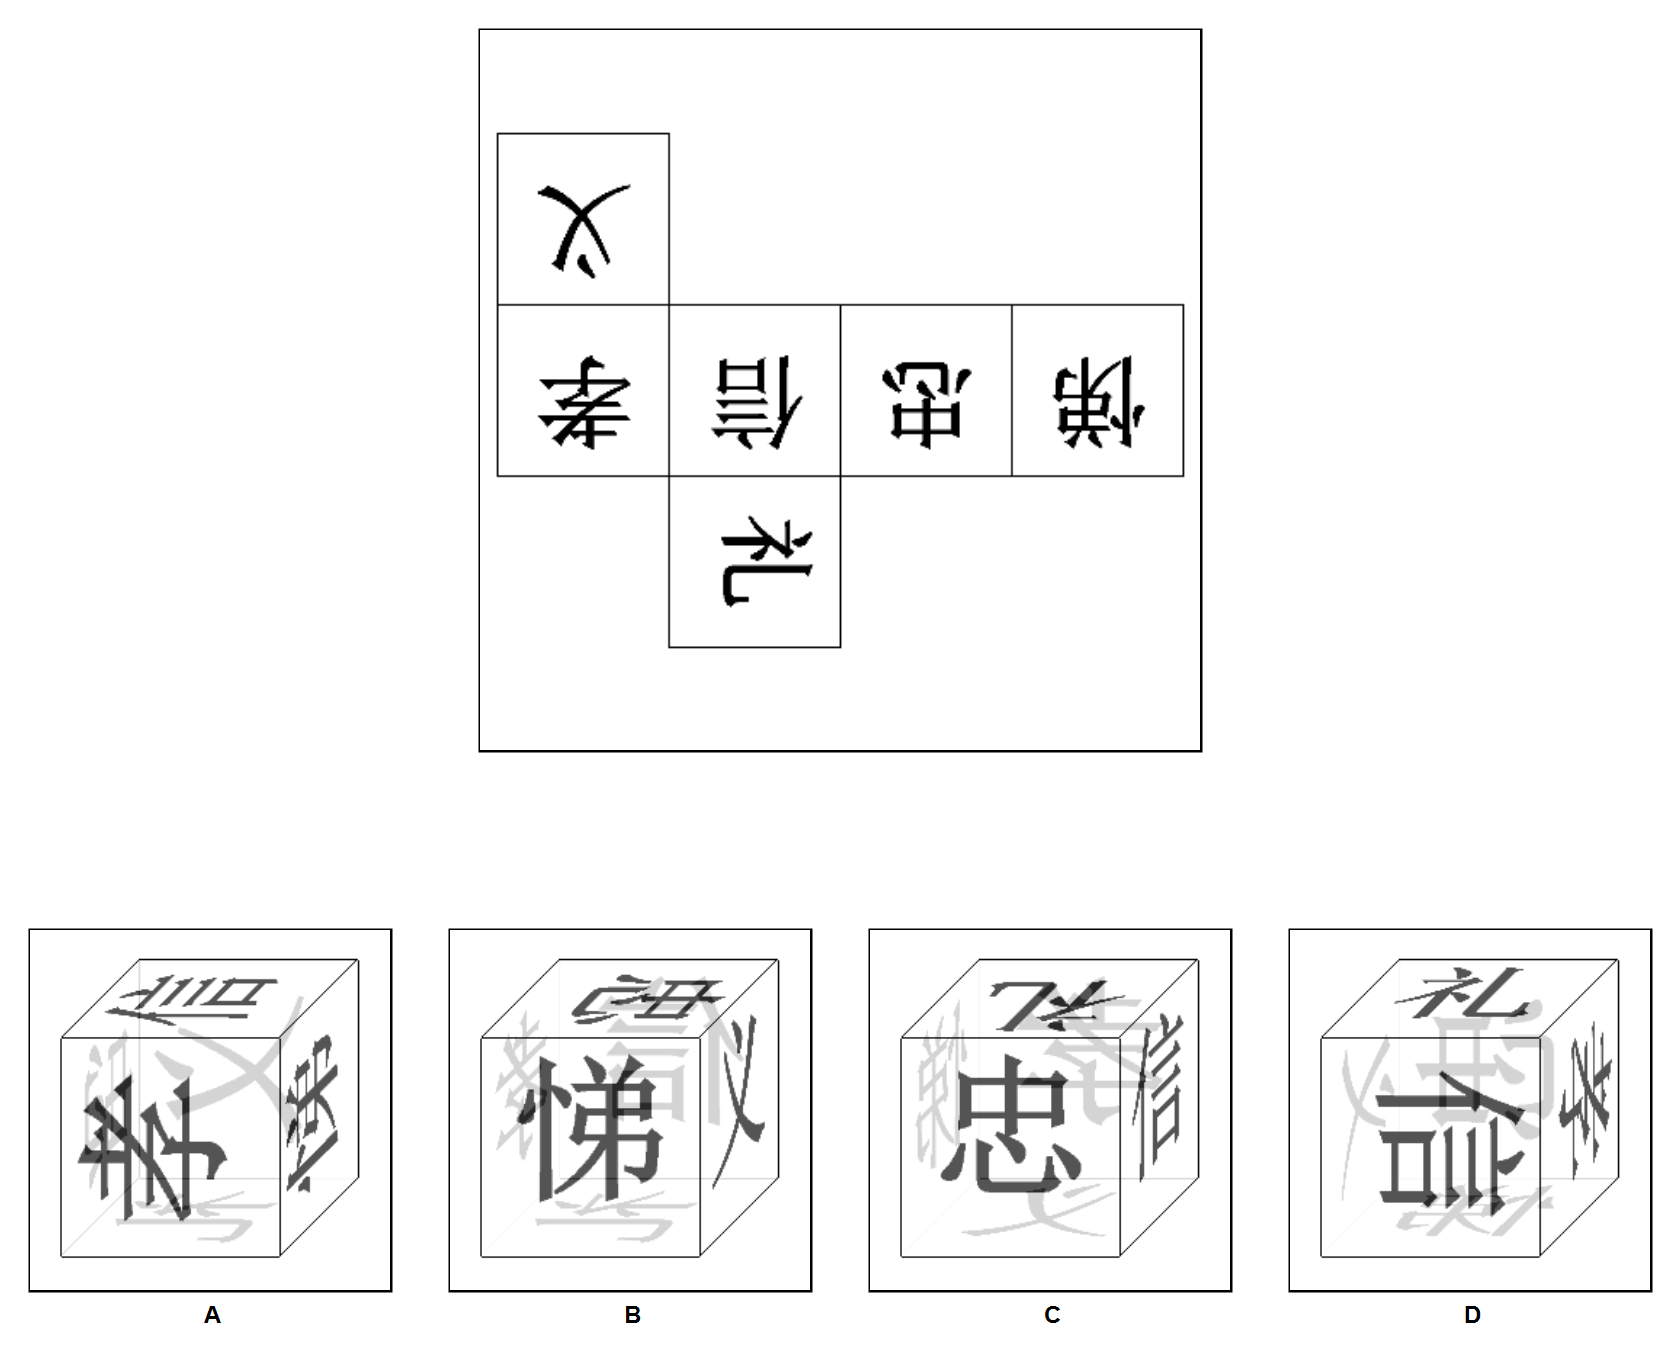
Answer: C